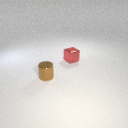
small red metal cube to the right of small brown metal cylinder